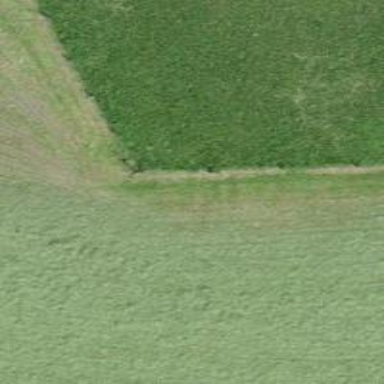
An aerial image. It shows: Grass track.